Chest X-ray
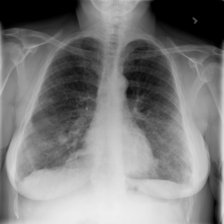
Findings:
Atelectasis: negative
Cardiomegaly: negative
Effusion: negative
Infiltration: positive
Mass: negative
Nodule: positive
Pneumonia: negative
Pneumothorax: negative
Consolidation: negative
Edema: negative
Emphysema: negative
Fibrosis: negative
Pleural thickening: negative
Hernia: negative